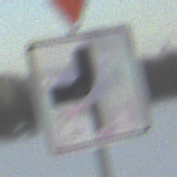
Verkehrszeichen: VerlaufVorfahrtsstrasse7
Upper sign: VorfahrtGewaehren
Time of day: SunriseSunset
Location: Outdoor (Nature)
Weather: PartlyCloudy
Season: NotSpecified
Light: Natural